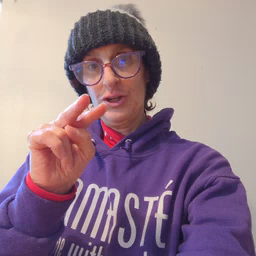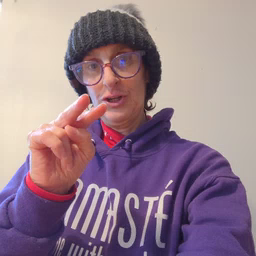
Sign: look